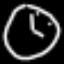
Label: clock